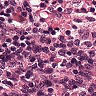
Metastatic tissue present: no